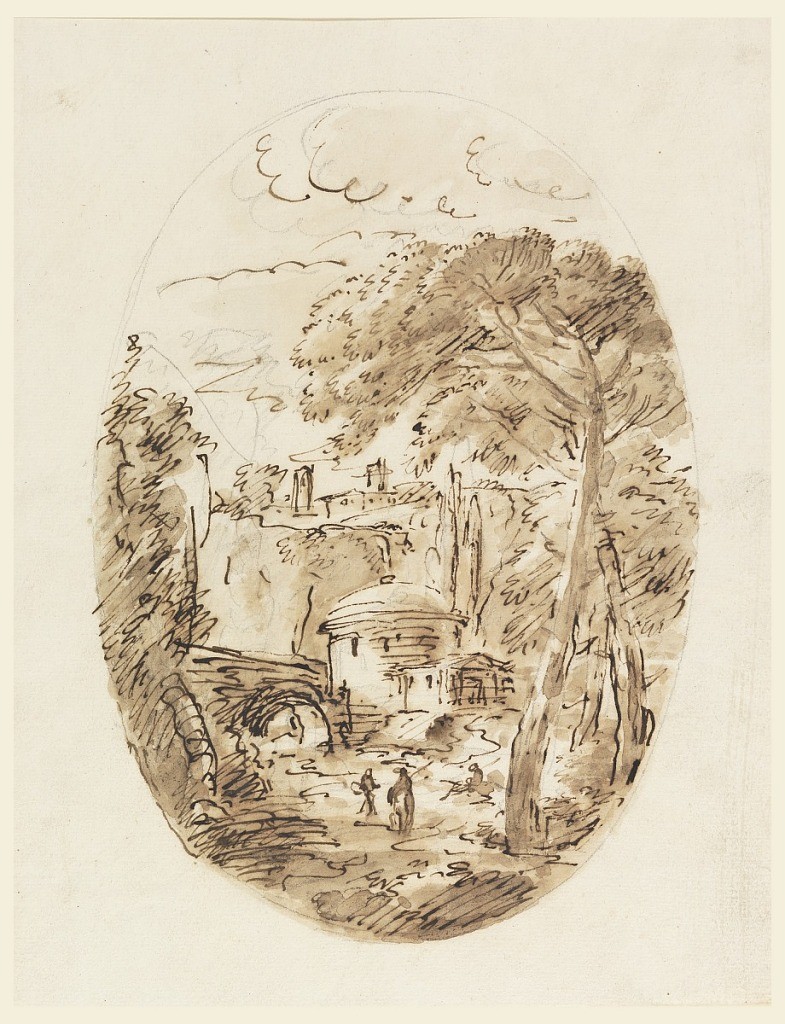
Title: Landscape with Rider and Bridge
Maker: Carlo Marchionni, Italian, 1702–1786
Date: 1750–1786
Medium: Black chalk, pen and ink, brush and bistre wash on paper
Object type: Drawing
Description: Oval frame withscene of a rider upon a donkey and two men are shown on a road that leads under a bridge. A steep bank with buildings of a town in the background.